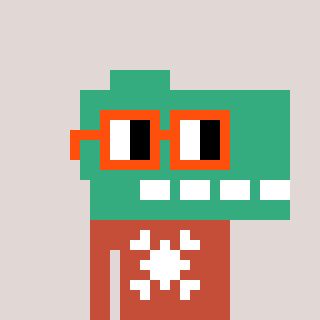
a pixel art character with square orange glasses, a dino-shaped head and a rust-colored body on a warm background